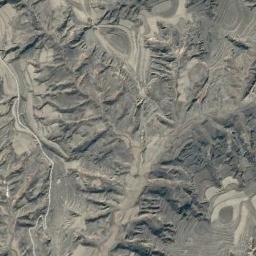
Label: mountain